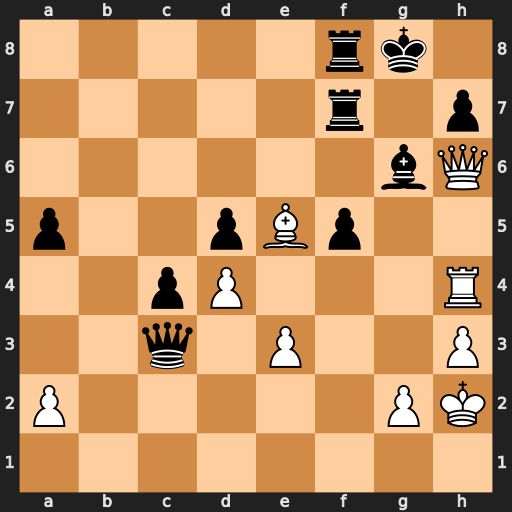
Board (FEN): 5rk1/5r1p/6bQ/p2pBp2/2pP3R/2q1P2P/P5PK/8
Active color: w
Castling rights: -
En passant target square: -
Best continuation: Qxg6+ hxg6 Rh8#